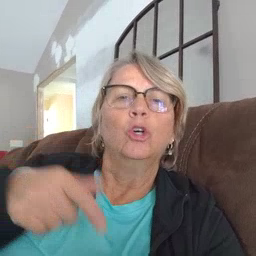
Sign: later